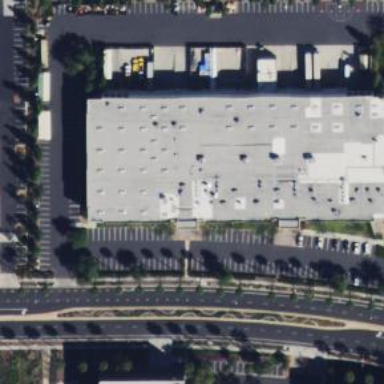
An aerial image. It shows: Industrial building designated for commercial use.